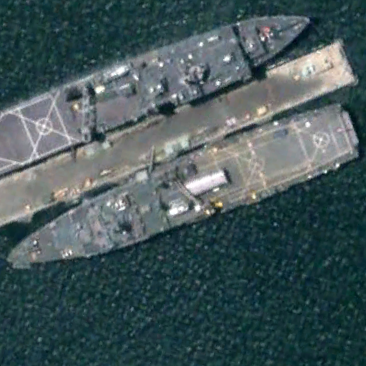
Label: combat